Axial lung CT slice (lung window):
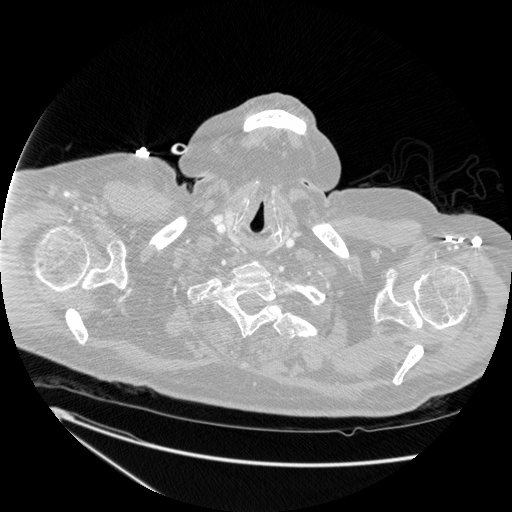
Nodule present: no